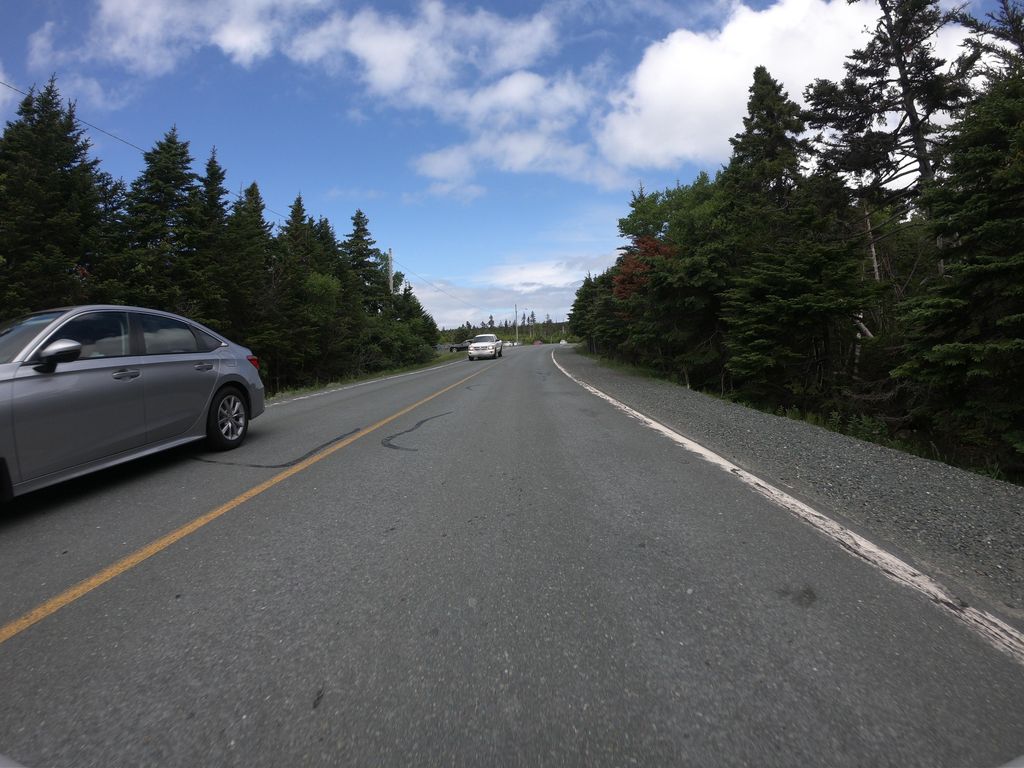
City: st_johns